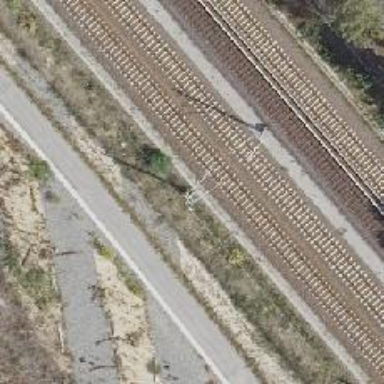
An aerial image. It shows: Catenary mast for power lines.